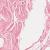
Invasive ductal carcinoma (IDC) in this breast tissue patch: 0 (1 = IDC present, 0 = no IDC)